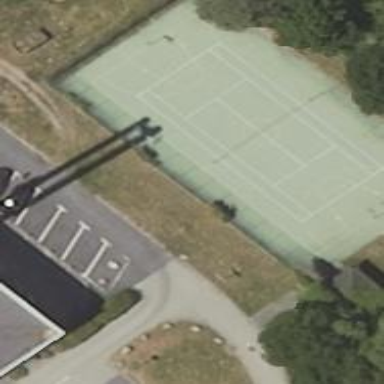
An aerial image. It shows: Tartan tennis court in leisure land pitch.